Question: i need to of the .
from .
at that time .

how is this ?
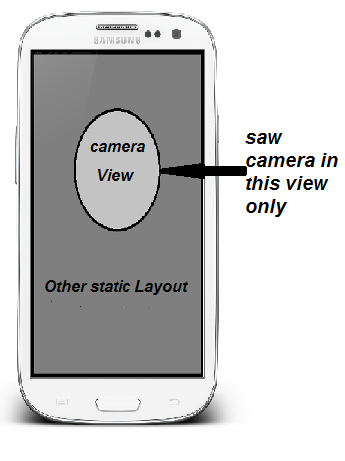
Answer: try to use for view and set in your required portion.
following code try
'''
Button btn_capture;
Camera camera1;
SurfaceView surfaceView;
SurfaceHolder surfaceHolder;
public static boolean previewing = false;
'''
Following code in method
'''
getWindow().setFormat(PixelFormat.UNKNOWN);
surfaceView = new SurfaceView(this);
surfaceHolder = surfaceView.getHolder();
surfaceHolder.addCallback(this);
surfaceHolder.setType(SurfaceHolder.SURFACE_TYPE_PUSH_BUFFERS);
btn_capture = (Button) findViewById(R.id.button1);
surfaceView.setBackgroundResource(R.drawable.your_background_image);
if(!previewing){
camera1 = Camera.open();
if (camera1 != null){
try {
camera1.setDisplayOrientation(90);
camera1.setPreviewDisplay(surfaceHolder);
camera1.startPreview();
previewing = true;
} catch (IOException e) {
// TODO Auto-generated catch block
e.printStackTrace();
}
}
}
btn_capture.setOnClickListener(new OnClickListener() {
public void onClick(View v) {
// TODO Auto-generated method stub
if(camera != null)
{
camera1.takePicture(myShutterCallback, myPictureCallback_RAW, myPictureCallback_JPG);
}
}
});
'''
Following code put in .
'''
ShutterCallback myShutterCallback = new ShutterCallback(){
public void onShutter() {
// TODO Auto-generated method stub
}};
PictureCallback myPictureCallback_RAW = new PictureCallback(){
public void onPictureTaken(byte[] arg0, Camera arg1) {
// TODO Auto-generated method stub
}};
PictureCallback myPictureCallback_JPG = new PictureCallback(){
public void onPictureTaken(byte[] arg0, Camera arg1) {
// TODO Auto-generated method stub
Bitmap bitmapPicture = BitmapFactory.decodeByteArray(arg0, 0, arg0.length);
Bitmap correctBmp = Bitmap.createBitmap(bitmapPicture, 0, 0, bitmapPicture.getWidth(), bitmapPicture.getHeight(), null, true);
}};
public void surfaceChanged(SurfaceHolder holder, int format, int width,
int height) {
// TODO Auto-generated method stub
if(previewing){
camera1.stopPreview();
previewing = false;
}
if (camera1 != null){
try {
camera1.setPreviewDisplay(surfaceHolder);
camera1.startPreview();
previewing = true;
} catch (IOException e) {
// TODO Auto-generated catch block
e.printStackTrace();
}
}
}
public void surfaceCreated(SurfaceHolder holder) {
// TODO Auto-generated method stub
}
public void surfaceDestroyed(SurfaceHolder holder) {
// TODO Auto-generated method stub
camera1.stopPreview();
camera1.release();
camera1 = null;
previewing = false;
}
'''
in give .
'''
<uses-permission android:name="android.permission.CAMERA"/>
<uses-feature android:name="android.hardware.camera" android:required="false"/>
<uses-feature android:name="android.hardware.camera.front" android:required="false"/>
'''
and also not forgot to the class.